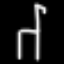
Label: chair